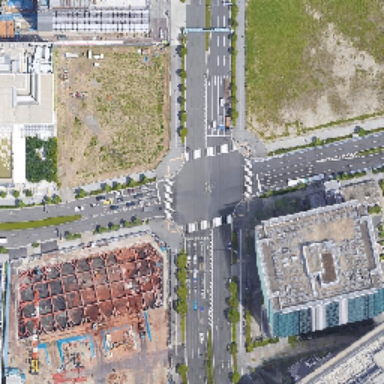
On the one hand is an open grassland on the other hand is the intersection of two high-rise buildings .